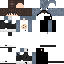
A female human skin with medium skin, wearing brown long hair dressed in a blue tshirt and black pants, featuring a closed mouth.